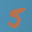
Label: 5